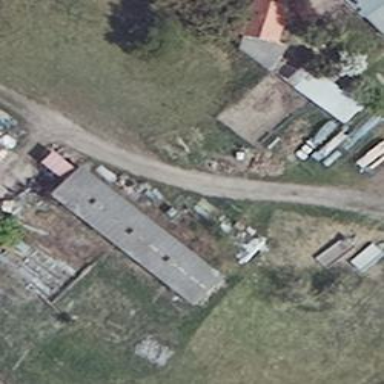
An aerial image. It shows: Shed building.